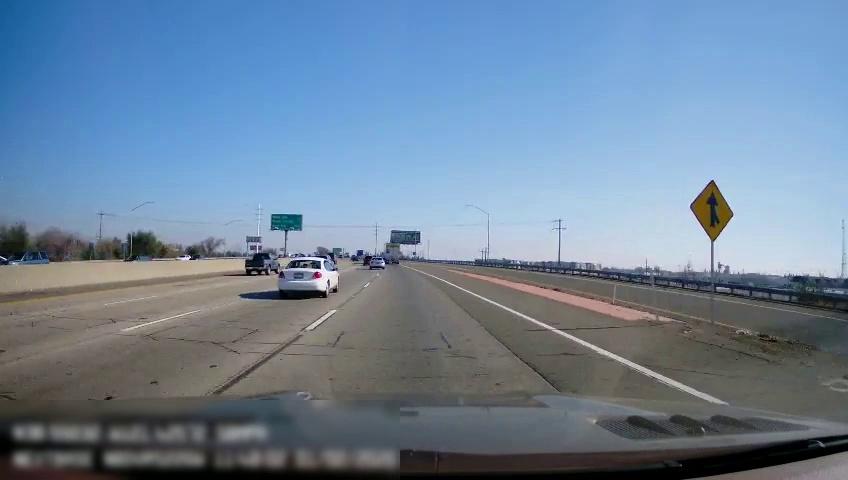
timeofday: Day
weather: Sunny
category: Drivable Space
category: Vehicles | SUV
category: Vehicles | Truck
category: Vehicles | Bus
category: Vehicles | SUV
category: Vehicles | Van
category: Vehicles | SUV
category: Vehicles | SUV
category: Vehicles | Truck
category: Vehicles | Car
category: Vehicles | Truck
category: Lanes | Alternate Lane
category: Lanes | Alternate Lane
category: Lanes | Alternate Lane
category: Lanes | Alternate Lane
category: Lanes | Alternate Lane
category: Lanes | Alternate Lane
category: Lanes | Alternate Lane
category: Traffic | Signs
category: Traffic | Signs